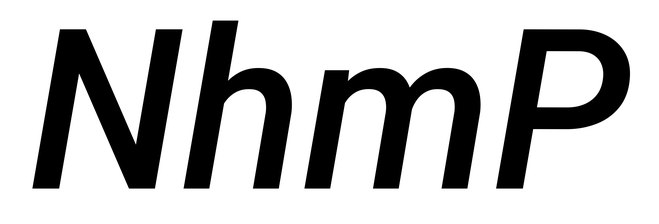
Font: Roboto-Italic_Medium_Italic